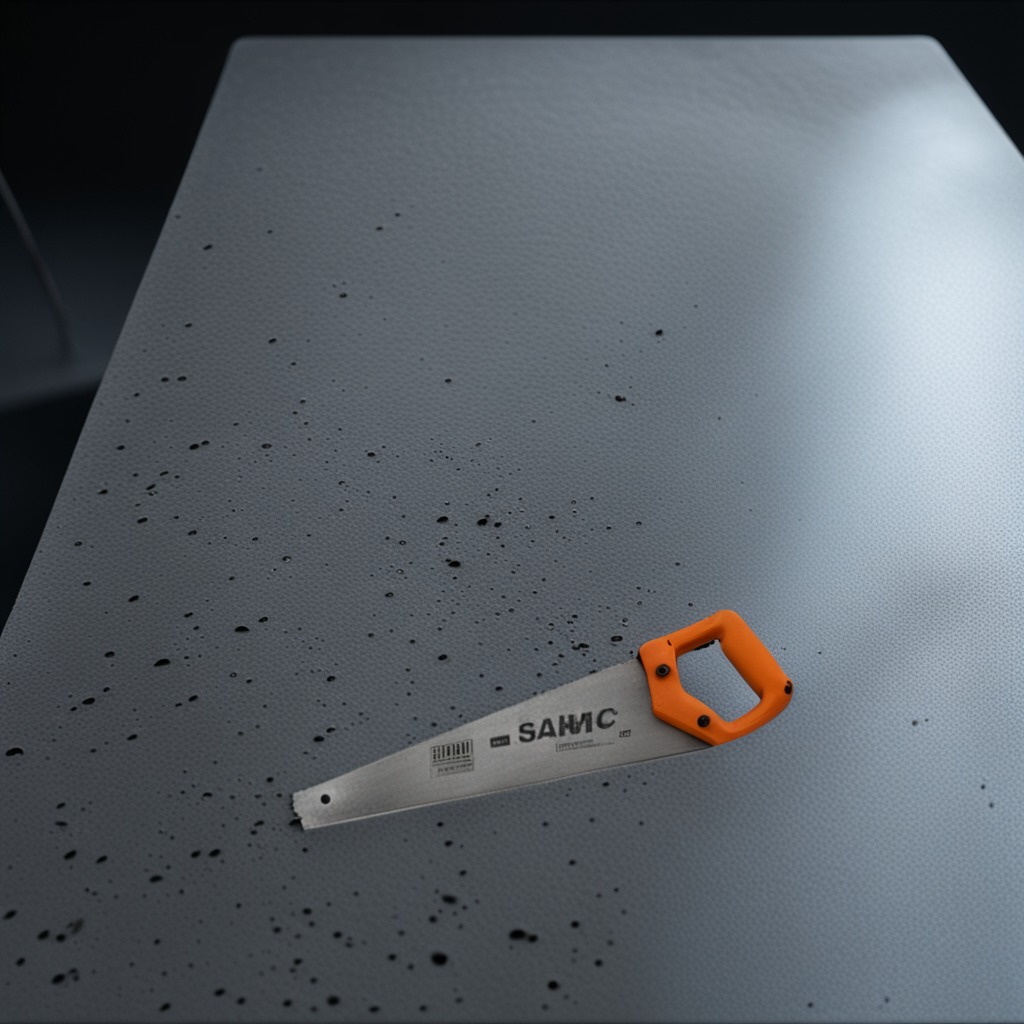
A metal saw is lying on a clean granite table inside a workshop at night.